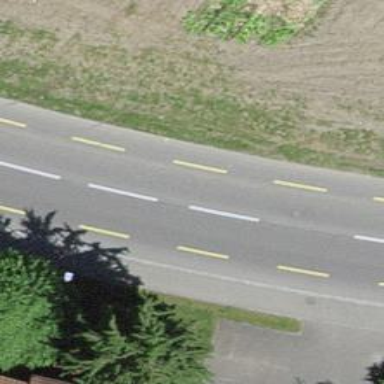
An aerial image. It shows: Secondary road with dedicated lane for cyclists.